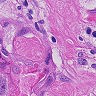
Metastatic tissue present: yes